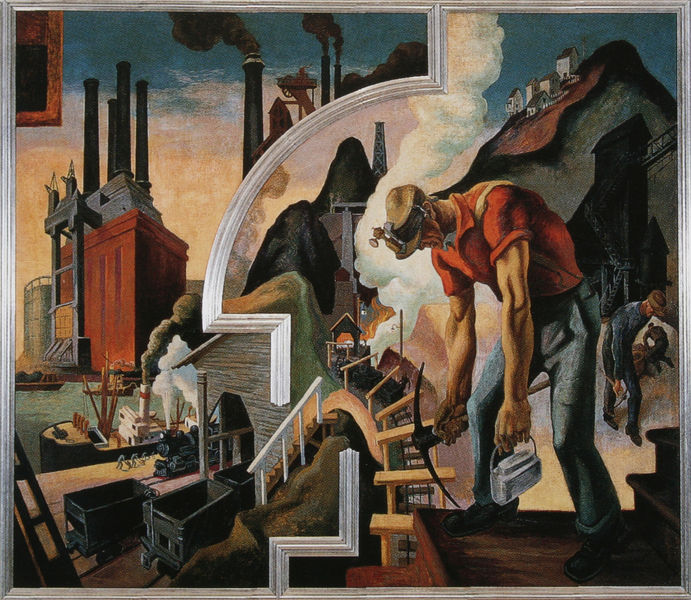
Titel: Coal (Mural from the series America Today)
Künstler: Thomas Hart Benton
Institution: Collection AXA Financial, Inc.
Schlagwörter: berg, blau, dunkel, mann, meer, wasser, weiß, wolken, grün, ocker, stadt, ufer, braun, bunt, grau, hell, hintergrund, holz, hut, männer, schwarz, vordergrund, dach, haus, rot, expressionismus, hemd, hose, mütze, architektur, rahmen, häuser, qualm, rauch, realismus, arbeit, boot, schornstein, schiff, schuhe, moderne, abstrakt, berge, farben, gebirge, zug, dorf, schornsteine, fabrik, arbeiter, hafen, industrie, dampf, dampfer, leiter, treppe, essen, jeans, muskeln, metall, geländer, stufen, surrealismus, schlote, bücken, form, sichel, helm, fass, tasche, kasten, handwerker, werkzeug, heben, gebückt, einfahrt, esse, hacke, surrealistisch, tank, spitzhacke, pickel, geteilt, mine, bergbauer, rahme, russ, bergwerk, meisel, radio, minenarbeiter, holuboden, körperliche arbeit, loren